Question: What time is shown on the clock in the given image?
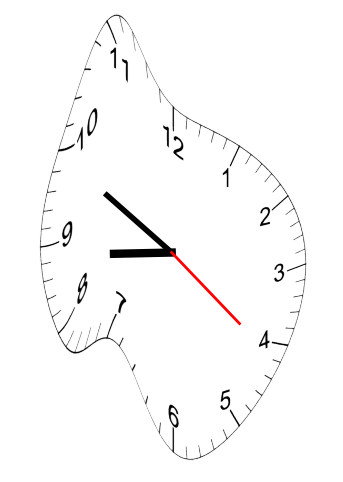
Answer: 08:49:21